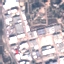
Label: Industrial